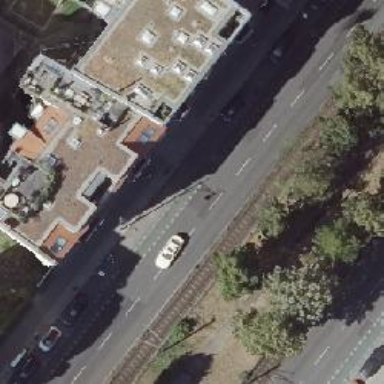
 classified as primary highway. It is dual carriageway with parking available on the right side of the street."